Question: I'm running Emacs 23.3.1 on Mac OS X. When I have linum-mode enable some lines are not numbered. Sometimes when my cursor scrolls past a line that is not numbered its number will appear and then sometimes it will disappear again. Is there away to prevent this from happening?

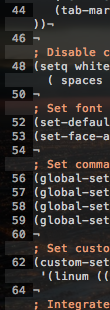
Answer: - From your screenshot, it looks like lines with only comments are not numbered. Dunno why.- Perhaps there is another overlay at such positions, and it has a higher priority, thus masking the line-number overlay. Try turning off font-lock temporarily, to see whether that affects things. Then try increasing the priority of the line-number overlays. For a quick test, do this:
If that helps, then instead of that, do the 'overlay-put' (but try with a ower priority, say, 200) in function 'linum-update-window'. IOW, add the priority when the overlay is put on the text.